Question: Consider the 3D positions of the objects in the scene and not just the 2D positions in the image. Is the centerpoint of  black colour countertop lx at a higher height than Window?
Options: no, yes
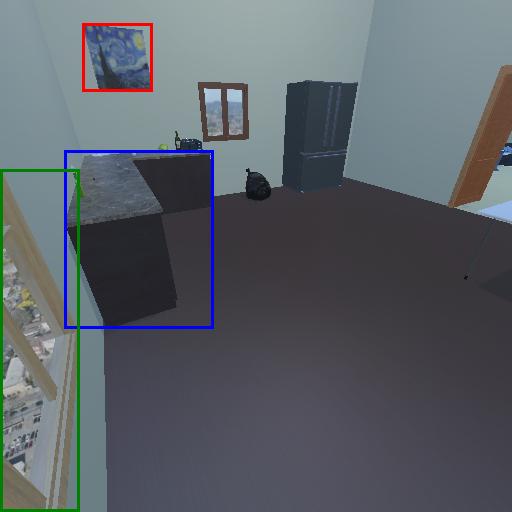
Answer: no